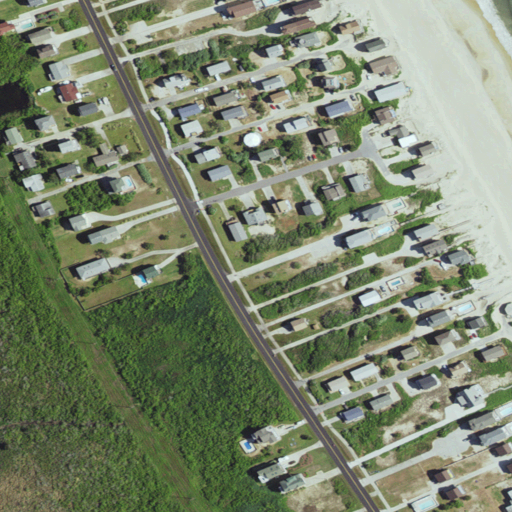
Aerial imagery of island in North Carolina named Bodie Island containing medium intensity development, low intensity development, woody wetlands, open water, high intensity development, barren land, open development, herbaceous wetlands, and shrub